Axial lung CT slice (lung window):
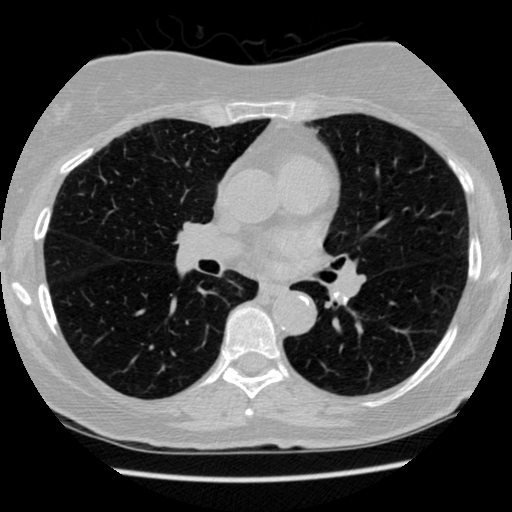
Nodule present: no